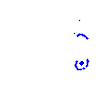
Particle: electron